Interaction volume radius: 10 \u00c5
Interaction volume height: 20 \u00c5
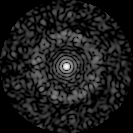
Disorder parameter: 0.8318